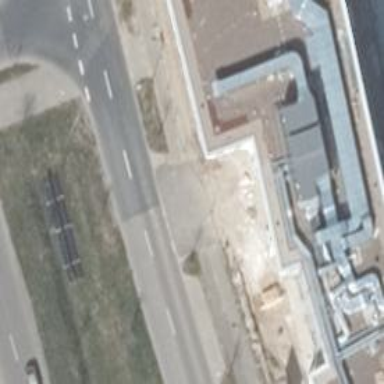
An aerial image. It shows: White office building with flat roof.